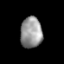
Tissue: lung
Cell type: Endothelial cells
Senescence score: 0.6421
Nuclear area (px): 657
Mean DAPI intensity: 149.992